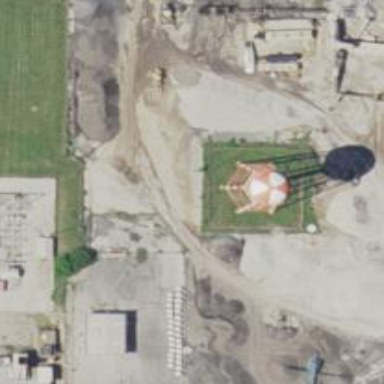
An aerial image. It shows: Water tower that is man-made.